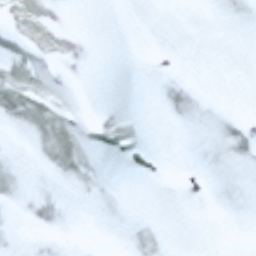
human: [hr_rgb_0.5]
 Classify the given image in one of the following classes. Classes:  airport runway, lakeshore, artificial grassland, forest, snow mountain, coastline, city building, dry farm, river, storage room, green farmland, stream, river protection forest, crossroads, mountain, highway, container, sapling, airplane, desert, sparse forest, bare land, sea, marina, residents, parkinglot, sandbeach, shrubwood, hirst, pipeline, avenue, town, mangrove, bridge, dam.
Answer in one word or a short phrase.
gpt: snow mountain